Question: I am creating a webpage.I want my footer automatically increase height from his starting to the end of the screen if i decrease the content of middle div.Before that people ask about stucking the div to the bottom but i want to increase automatic height.

In this upper image the footer goes up and empty space produced which is not good.Now i dont want it stucks to bottom i want its height increased automatically from its starting to the end of doc.
My code for footer div is
'''
#Footer {
background-color: #933;
height: auto;
width: 100%;
font-family: "Comic Sans MS", cursive;
font-weight: bold;
color: #FFF;
border-top-style: solid;
border-top-color: #000;
'''
}
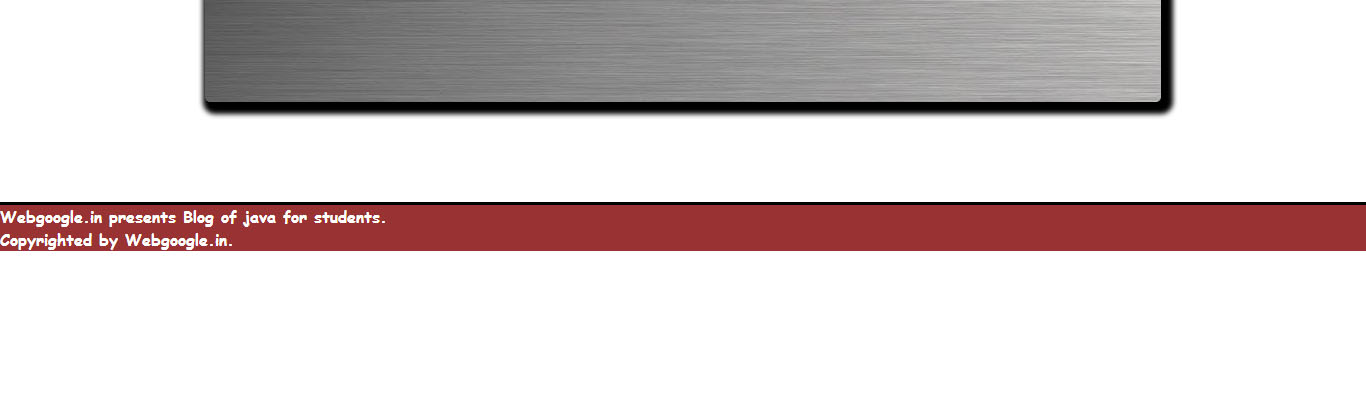
Answer: Like this
<URL>
'''
function autoResizeDiv()
{
document.getElementById('Footer').style.height = window.innerHeight +'px';
}
window.onresize = autoResizeDiv;
autoResizeDiv();
'''